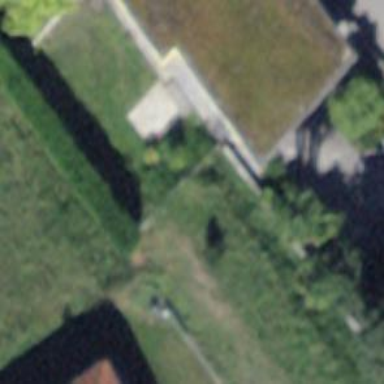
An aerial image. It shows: Hedge barrier.